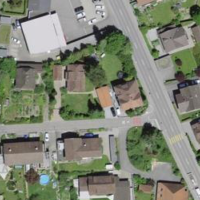
EUNIS habitat code: 54
Species observed at this site:
Dipsacus fullonum
Circaea lutetiana